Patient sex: F
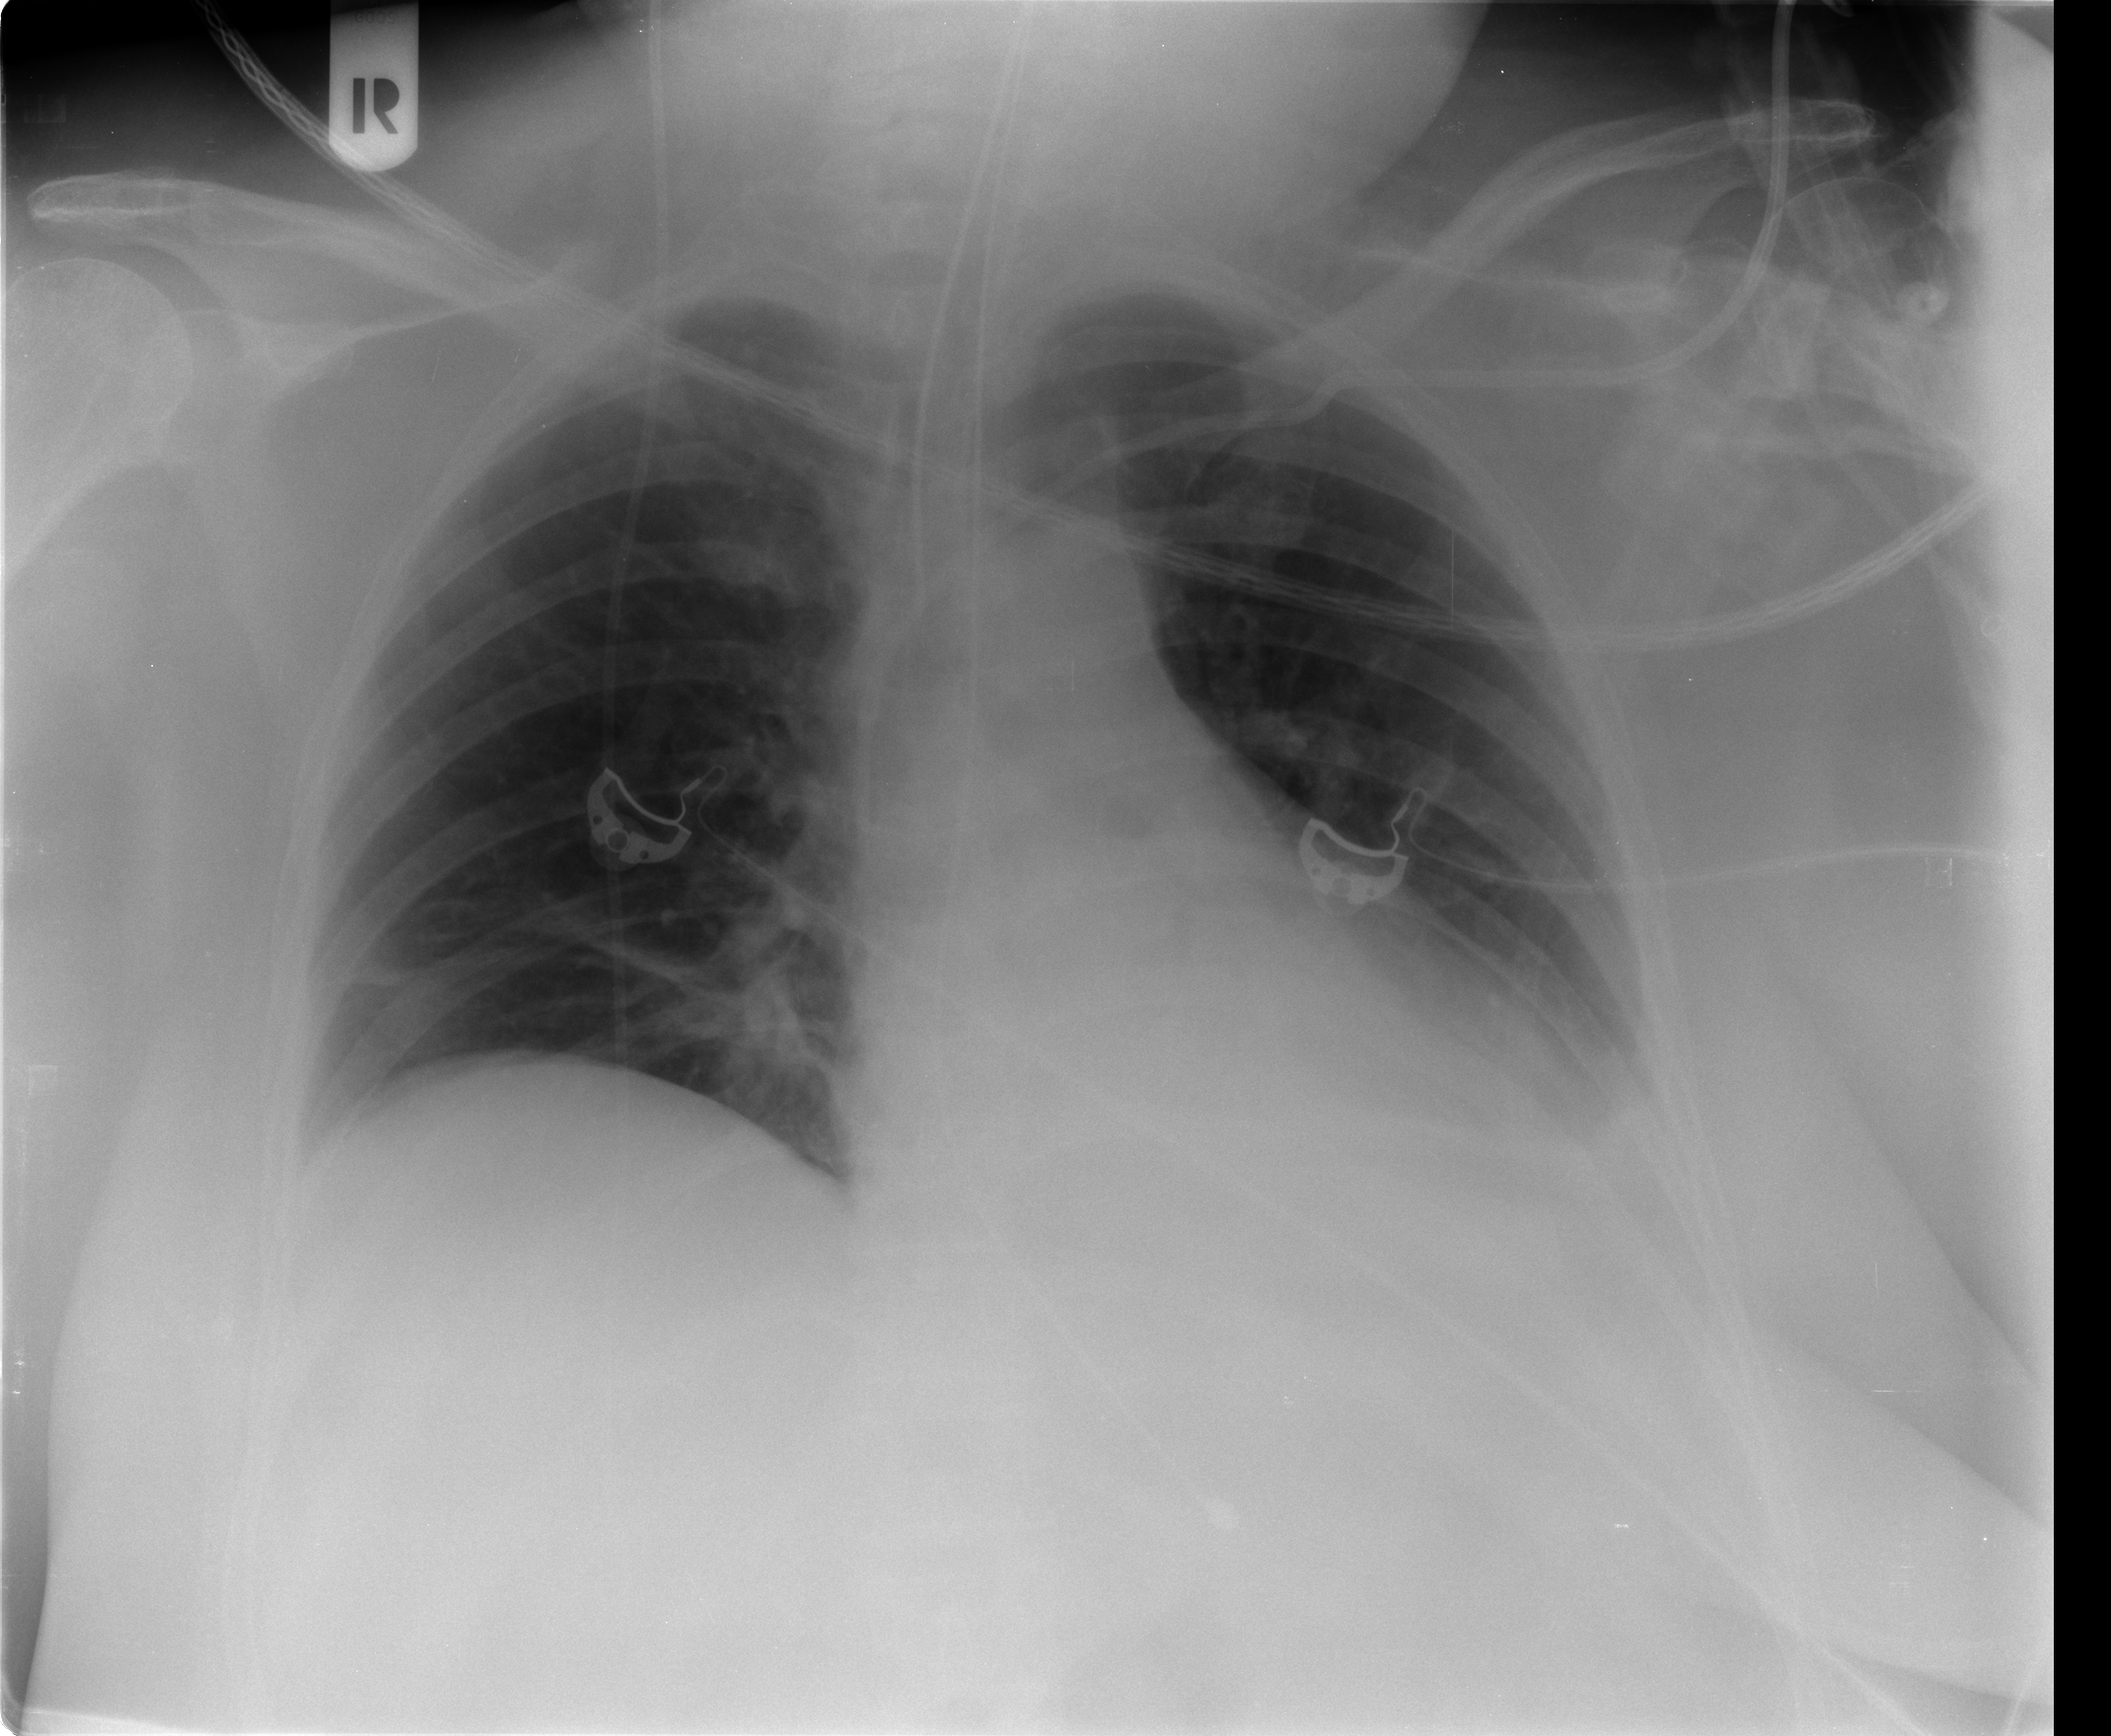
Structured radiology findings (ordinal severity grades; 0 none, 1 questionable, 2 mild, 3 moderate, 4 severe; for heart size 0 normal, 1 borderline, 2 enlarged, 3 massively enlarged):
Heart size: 0
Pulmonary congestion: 0
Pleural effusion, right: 1
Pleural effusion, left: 2
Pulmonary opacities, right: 0
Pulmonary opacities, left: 0
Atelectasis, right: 2
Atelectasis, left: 0